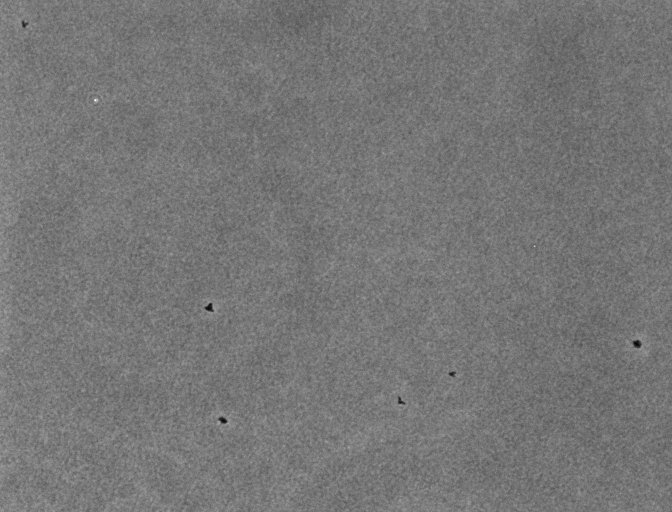
various_fewshot